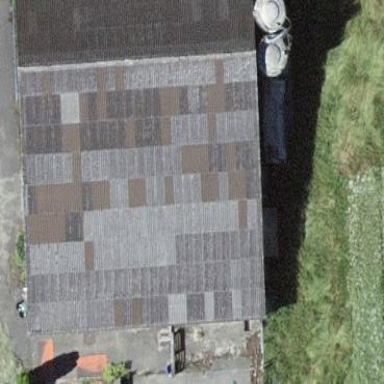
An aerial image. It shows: Barn.